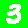
Digit: 3